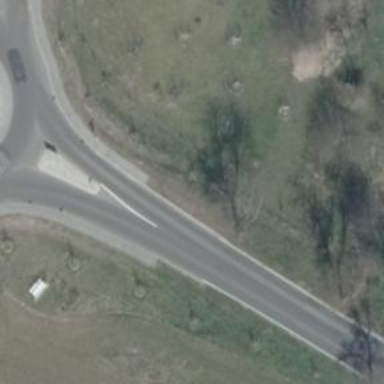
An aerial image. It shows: Secondary road with asphalt surface.